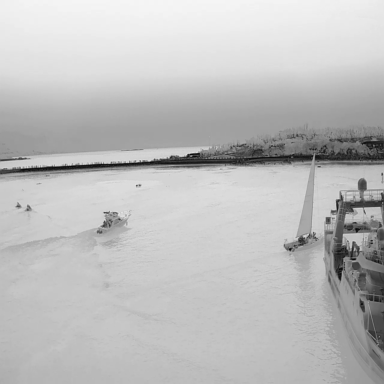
There are five objects shown in the infrared image, including a container_ship, a sailboat, and three canoes.